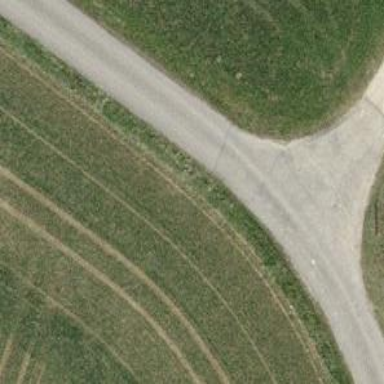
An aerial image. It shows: Track with grade 1 quality.